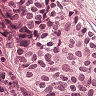
Metastatic tissue present: yes